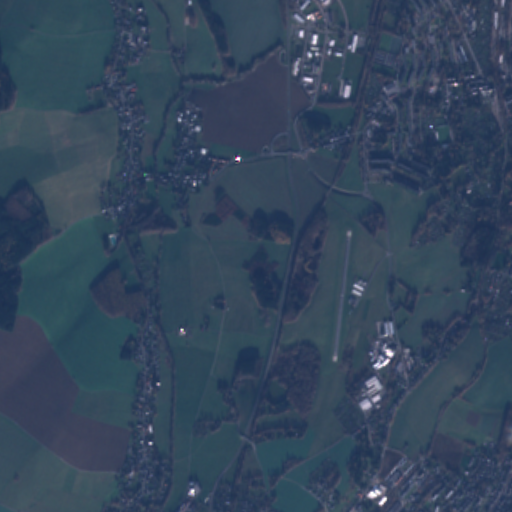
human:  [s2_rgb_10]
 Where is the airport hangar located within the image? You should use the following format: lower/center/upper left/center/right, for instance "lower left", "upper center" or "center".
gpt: The airport hangar is located in the center right of the image.
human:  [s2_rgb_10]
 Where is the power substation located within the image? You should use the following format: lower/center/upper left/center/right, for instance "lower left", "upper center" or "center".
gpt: The power substation is located in the upper right of the image.
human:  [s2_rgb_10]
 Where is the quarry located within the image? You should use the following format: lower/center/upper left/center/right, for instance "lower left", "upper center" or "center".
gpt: The quarry is located in the lower right of the image.
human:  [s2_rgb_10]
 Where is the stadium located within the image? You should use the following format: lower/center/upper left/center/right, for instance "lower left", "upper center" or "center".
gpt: The stadium is located in the upper right of the image.
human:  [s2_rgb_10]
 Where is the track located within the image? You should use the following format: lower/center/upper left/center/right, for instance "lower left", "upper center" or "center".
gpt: The track is located in the upper right of the image.
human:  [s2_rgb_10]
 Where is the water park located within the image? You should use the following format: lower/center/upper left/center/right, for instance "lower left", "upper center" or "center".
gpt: The water park is located in the center left of the image.
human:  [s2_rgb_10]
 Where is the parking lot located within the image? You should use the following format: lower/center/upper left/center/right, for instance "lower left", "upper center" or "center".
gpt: There is no parking lot in the image.